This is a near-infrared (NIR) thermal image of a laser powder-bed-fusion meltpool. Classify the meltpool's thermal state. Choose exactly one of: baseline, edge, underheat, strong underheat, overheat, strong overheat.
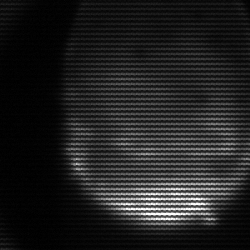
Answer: edge